Interaction volume radius: 10 \u00c5
Interaction volume height: 10 \u00c5
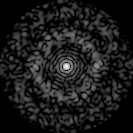
Disorder parameter: 0.8637